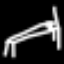
Label: bed